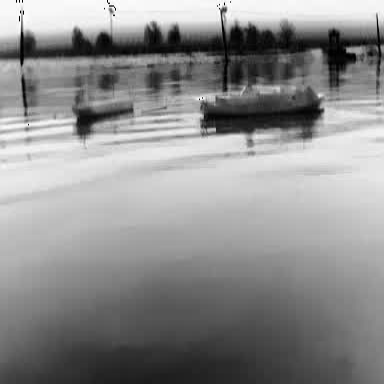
There is a liner in the infrared image.